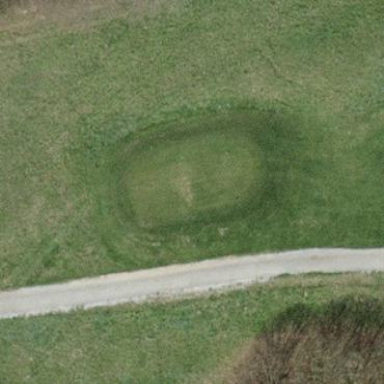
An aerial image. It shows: Golf tee on grassy land.